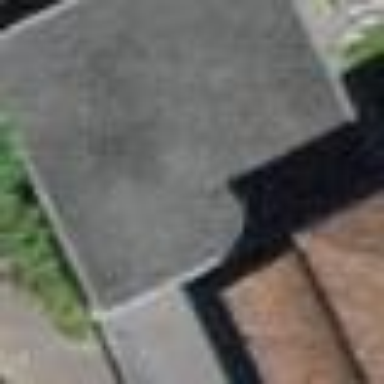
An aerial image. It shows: View of roof of building.